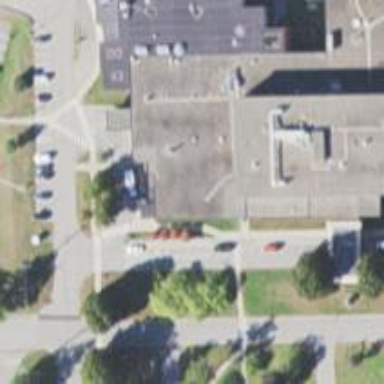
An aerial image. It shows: Hospital building.